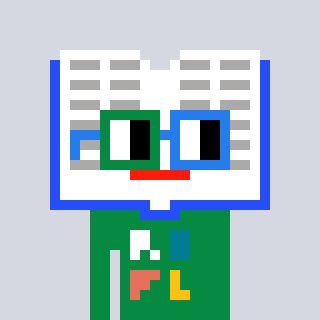
a pixel art character with square green and blue glasses, a dictionary-shaped head and a green-colored body on a cool background